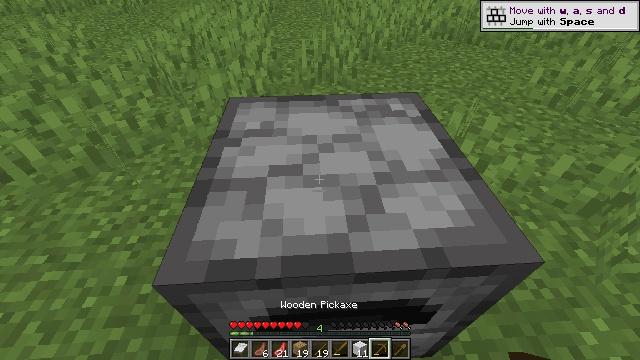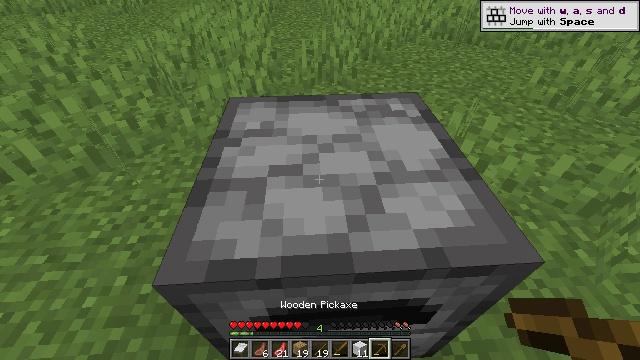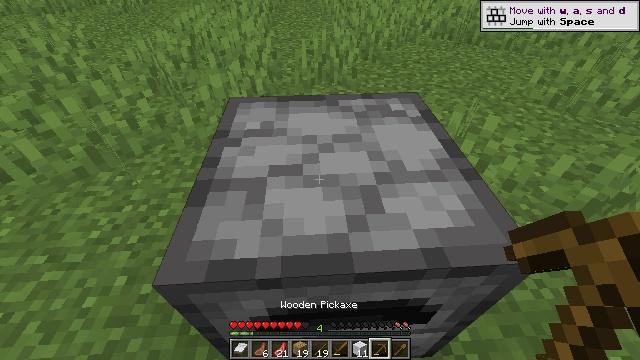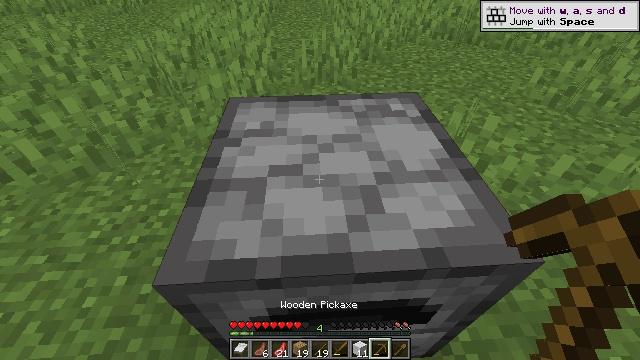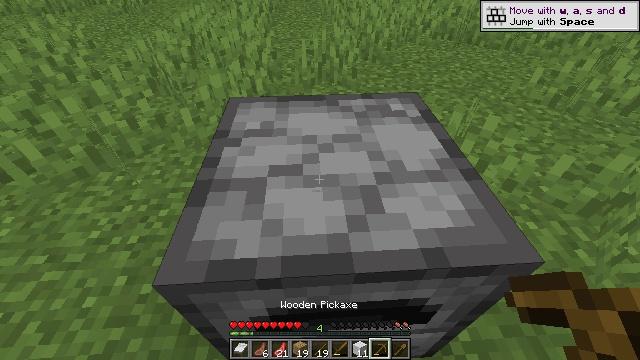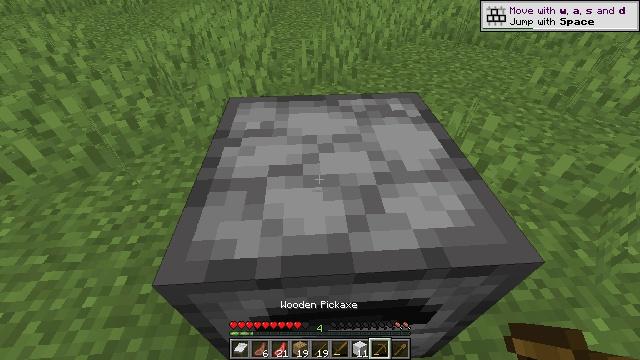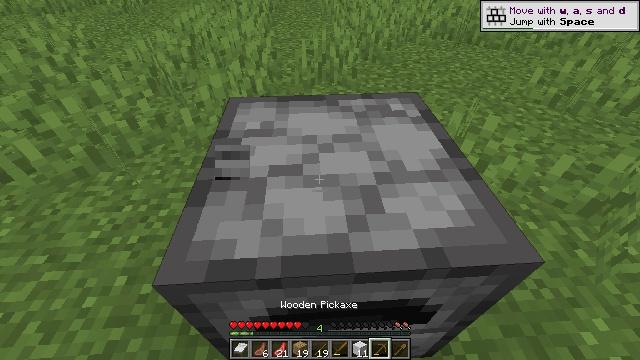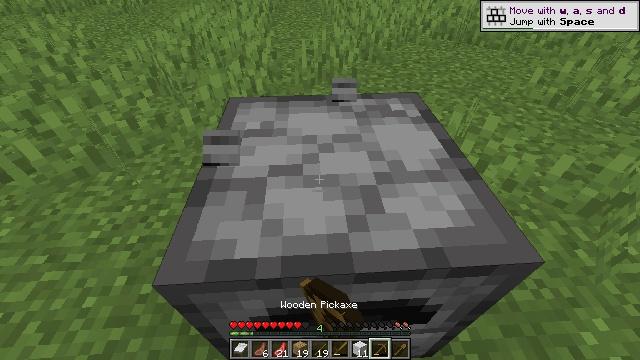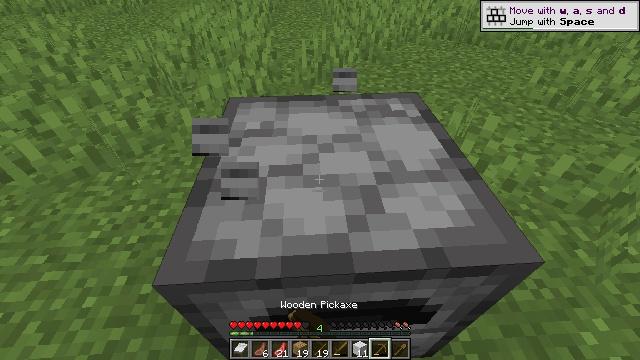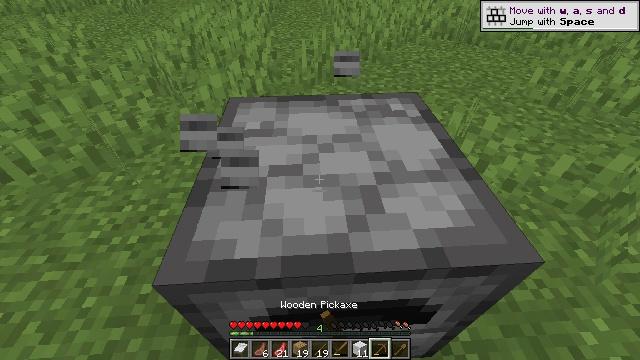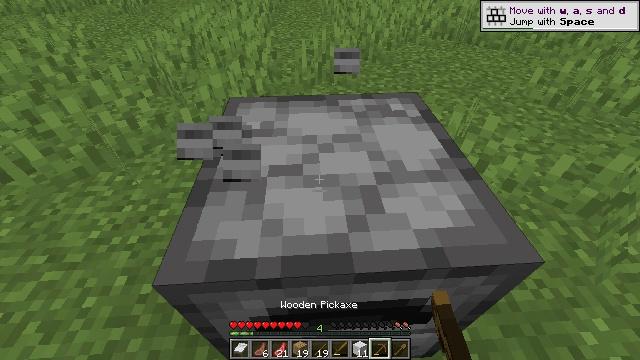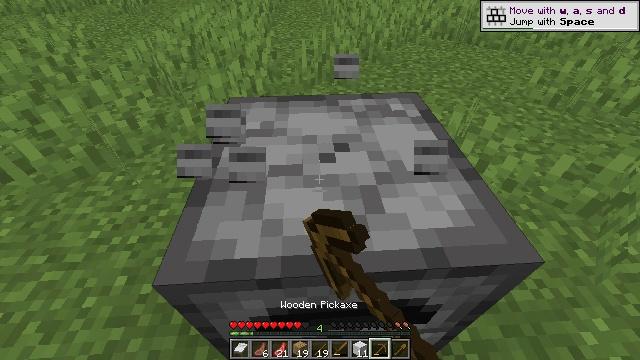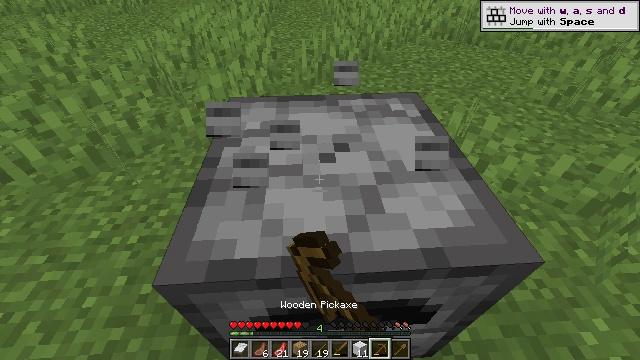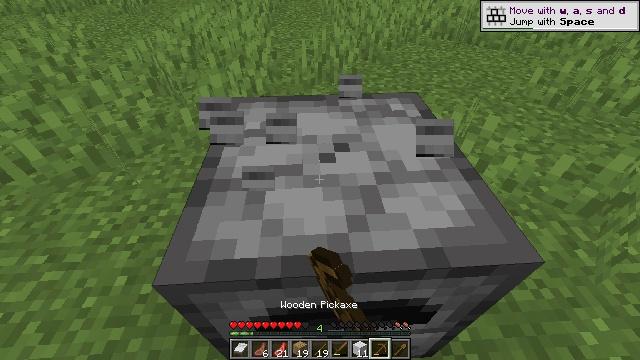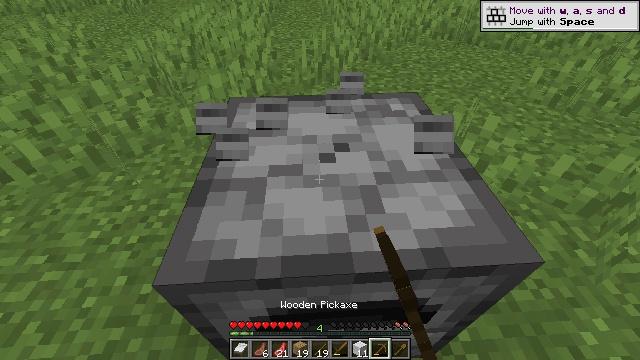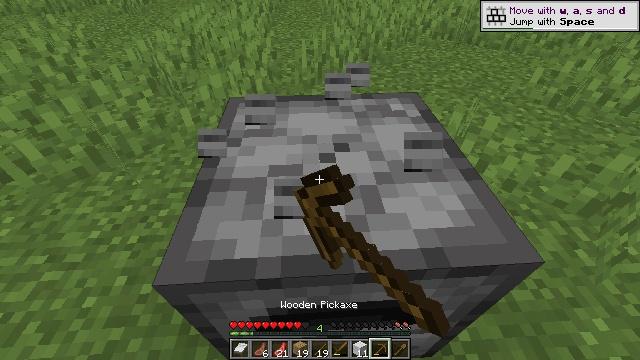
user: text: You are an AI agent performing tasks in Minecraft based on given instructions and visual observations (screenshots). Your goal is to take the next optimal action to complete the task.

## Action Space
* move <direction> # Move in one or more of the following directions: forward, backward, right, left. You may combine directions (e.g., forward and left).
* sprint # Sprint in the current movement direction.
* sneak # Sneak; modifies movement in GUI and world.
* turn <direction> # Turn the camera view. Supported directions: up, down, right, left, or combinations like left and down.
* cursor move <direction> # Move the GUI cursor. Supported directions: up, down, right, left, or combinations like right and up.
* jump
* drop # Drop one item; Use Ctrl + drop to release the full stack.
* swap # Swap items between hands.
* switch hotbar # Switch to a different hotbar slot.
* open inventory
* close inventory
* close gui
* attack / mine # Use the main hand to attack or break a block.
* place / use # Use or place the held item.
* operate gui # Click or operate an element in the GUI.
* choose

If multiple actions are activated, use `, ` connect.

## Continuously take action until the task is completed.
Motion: motion action
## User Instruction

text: Reclaim the furnace for later use.
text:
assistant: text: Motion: no_op
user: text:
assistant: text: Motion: no_op
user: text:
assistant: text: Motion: no_op
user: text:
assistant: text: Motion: no_op
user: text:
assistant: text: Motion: no_op
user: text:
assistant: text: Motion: attack / mine
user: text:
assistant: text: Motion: attack / mine
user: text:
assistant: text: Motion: attack / mine
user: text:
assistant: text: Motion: attack / mine
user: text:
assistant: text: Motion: attack / mine
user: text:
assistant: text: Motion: attack / mine
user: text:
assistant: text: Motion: attack / mine
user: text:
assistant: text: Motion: attack / mine
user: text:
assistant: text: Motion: attack / mine
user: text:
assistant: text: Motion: attack / mine
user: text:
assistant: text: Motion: attack / mine
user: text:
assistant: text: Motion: attack / mine
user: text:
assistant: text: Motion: attack / mine
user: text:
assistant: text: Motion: attack / mine
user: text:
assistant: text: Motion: attack / mine
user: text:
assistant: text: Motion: attack / mine
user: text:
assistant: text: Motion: attack / mine
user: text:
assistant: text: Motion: attack / mine
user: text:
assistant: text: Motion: attack / mine
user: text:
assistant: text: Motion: attack / mine
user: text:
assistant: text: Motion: attack / mine
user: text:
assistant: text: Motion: attack / mine
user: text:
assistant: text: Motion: attack / mine
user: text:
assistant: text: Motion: attack / mine
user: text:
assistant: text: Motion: attack / mine